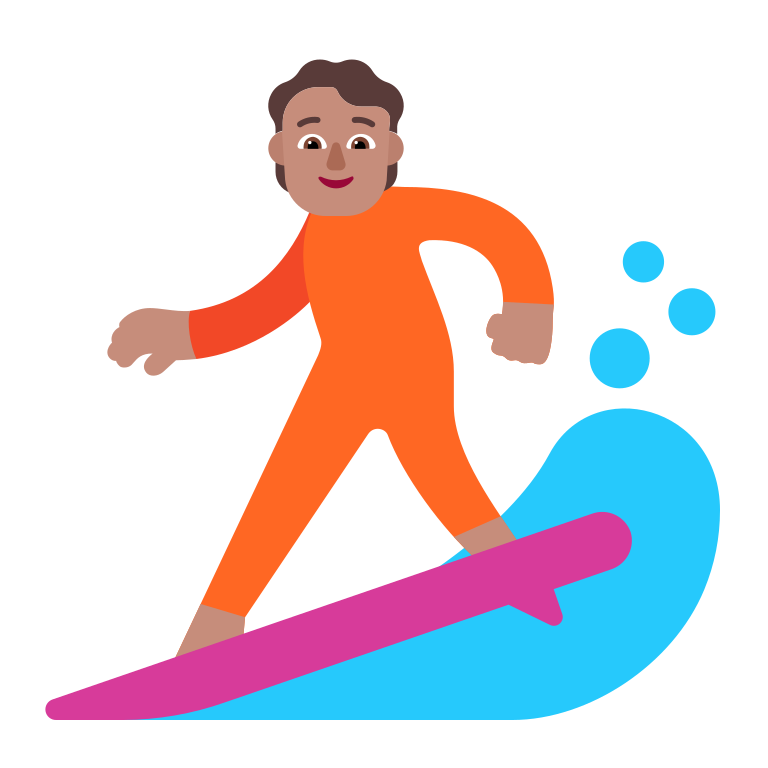
person surfing flat